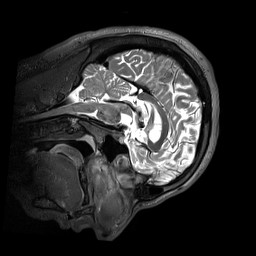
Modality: T2w
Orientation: sagittal
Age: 31
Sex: male
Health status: healthy
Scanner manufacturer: siemens
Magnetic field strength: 3 T
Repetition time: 3.2 s
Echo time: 0.412 s